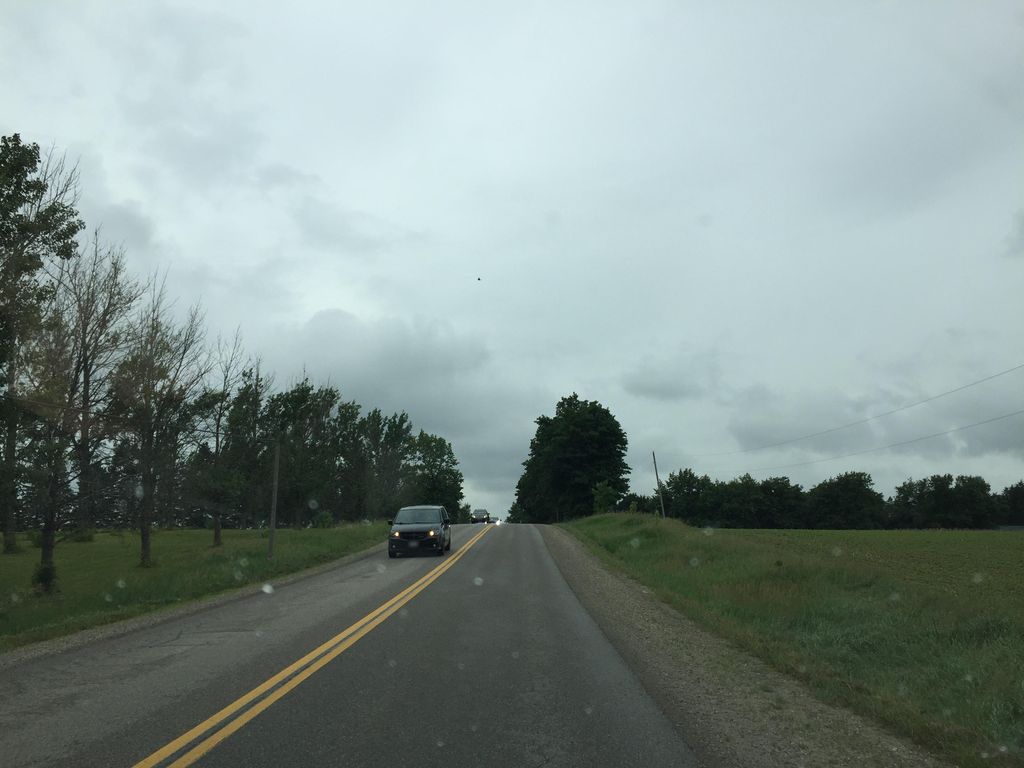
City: kitchener-waterloo